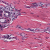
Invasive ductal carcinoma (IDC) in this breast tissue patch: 0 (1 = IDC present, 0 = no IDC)